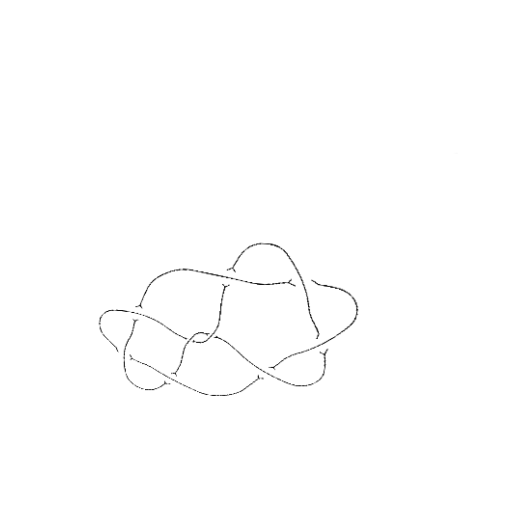
Crossing number: 9